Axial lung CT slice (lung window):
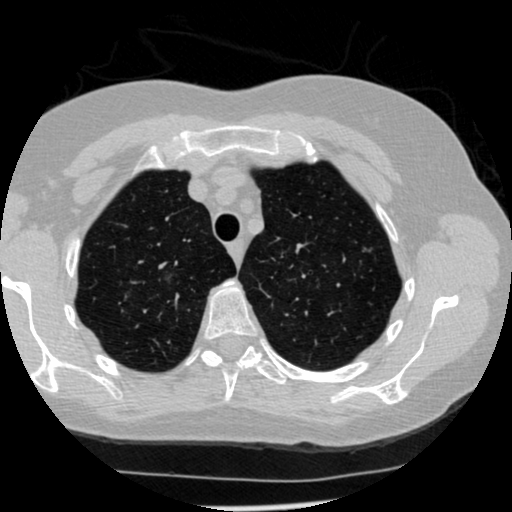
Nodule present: no